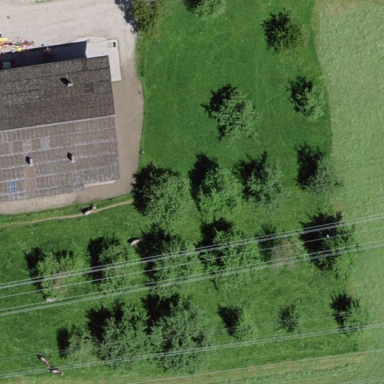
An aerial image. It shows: Orchard.